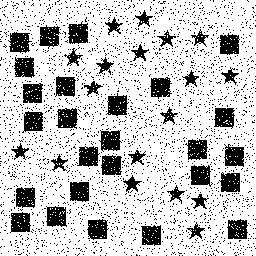
Squares: 26
Triangles: 0
Stars: 18
Total shapes: 44